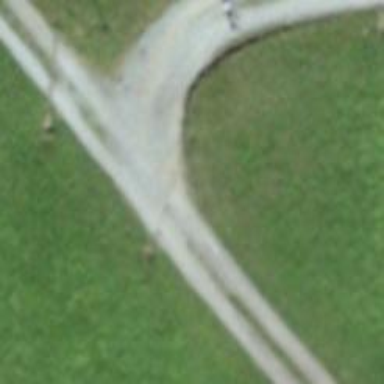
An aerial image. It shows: Gravel track with grade3 tracktype.